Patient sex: M
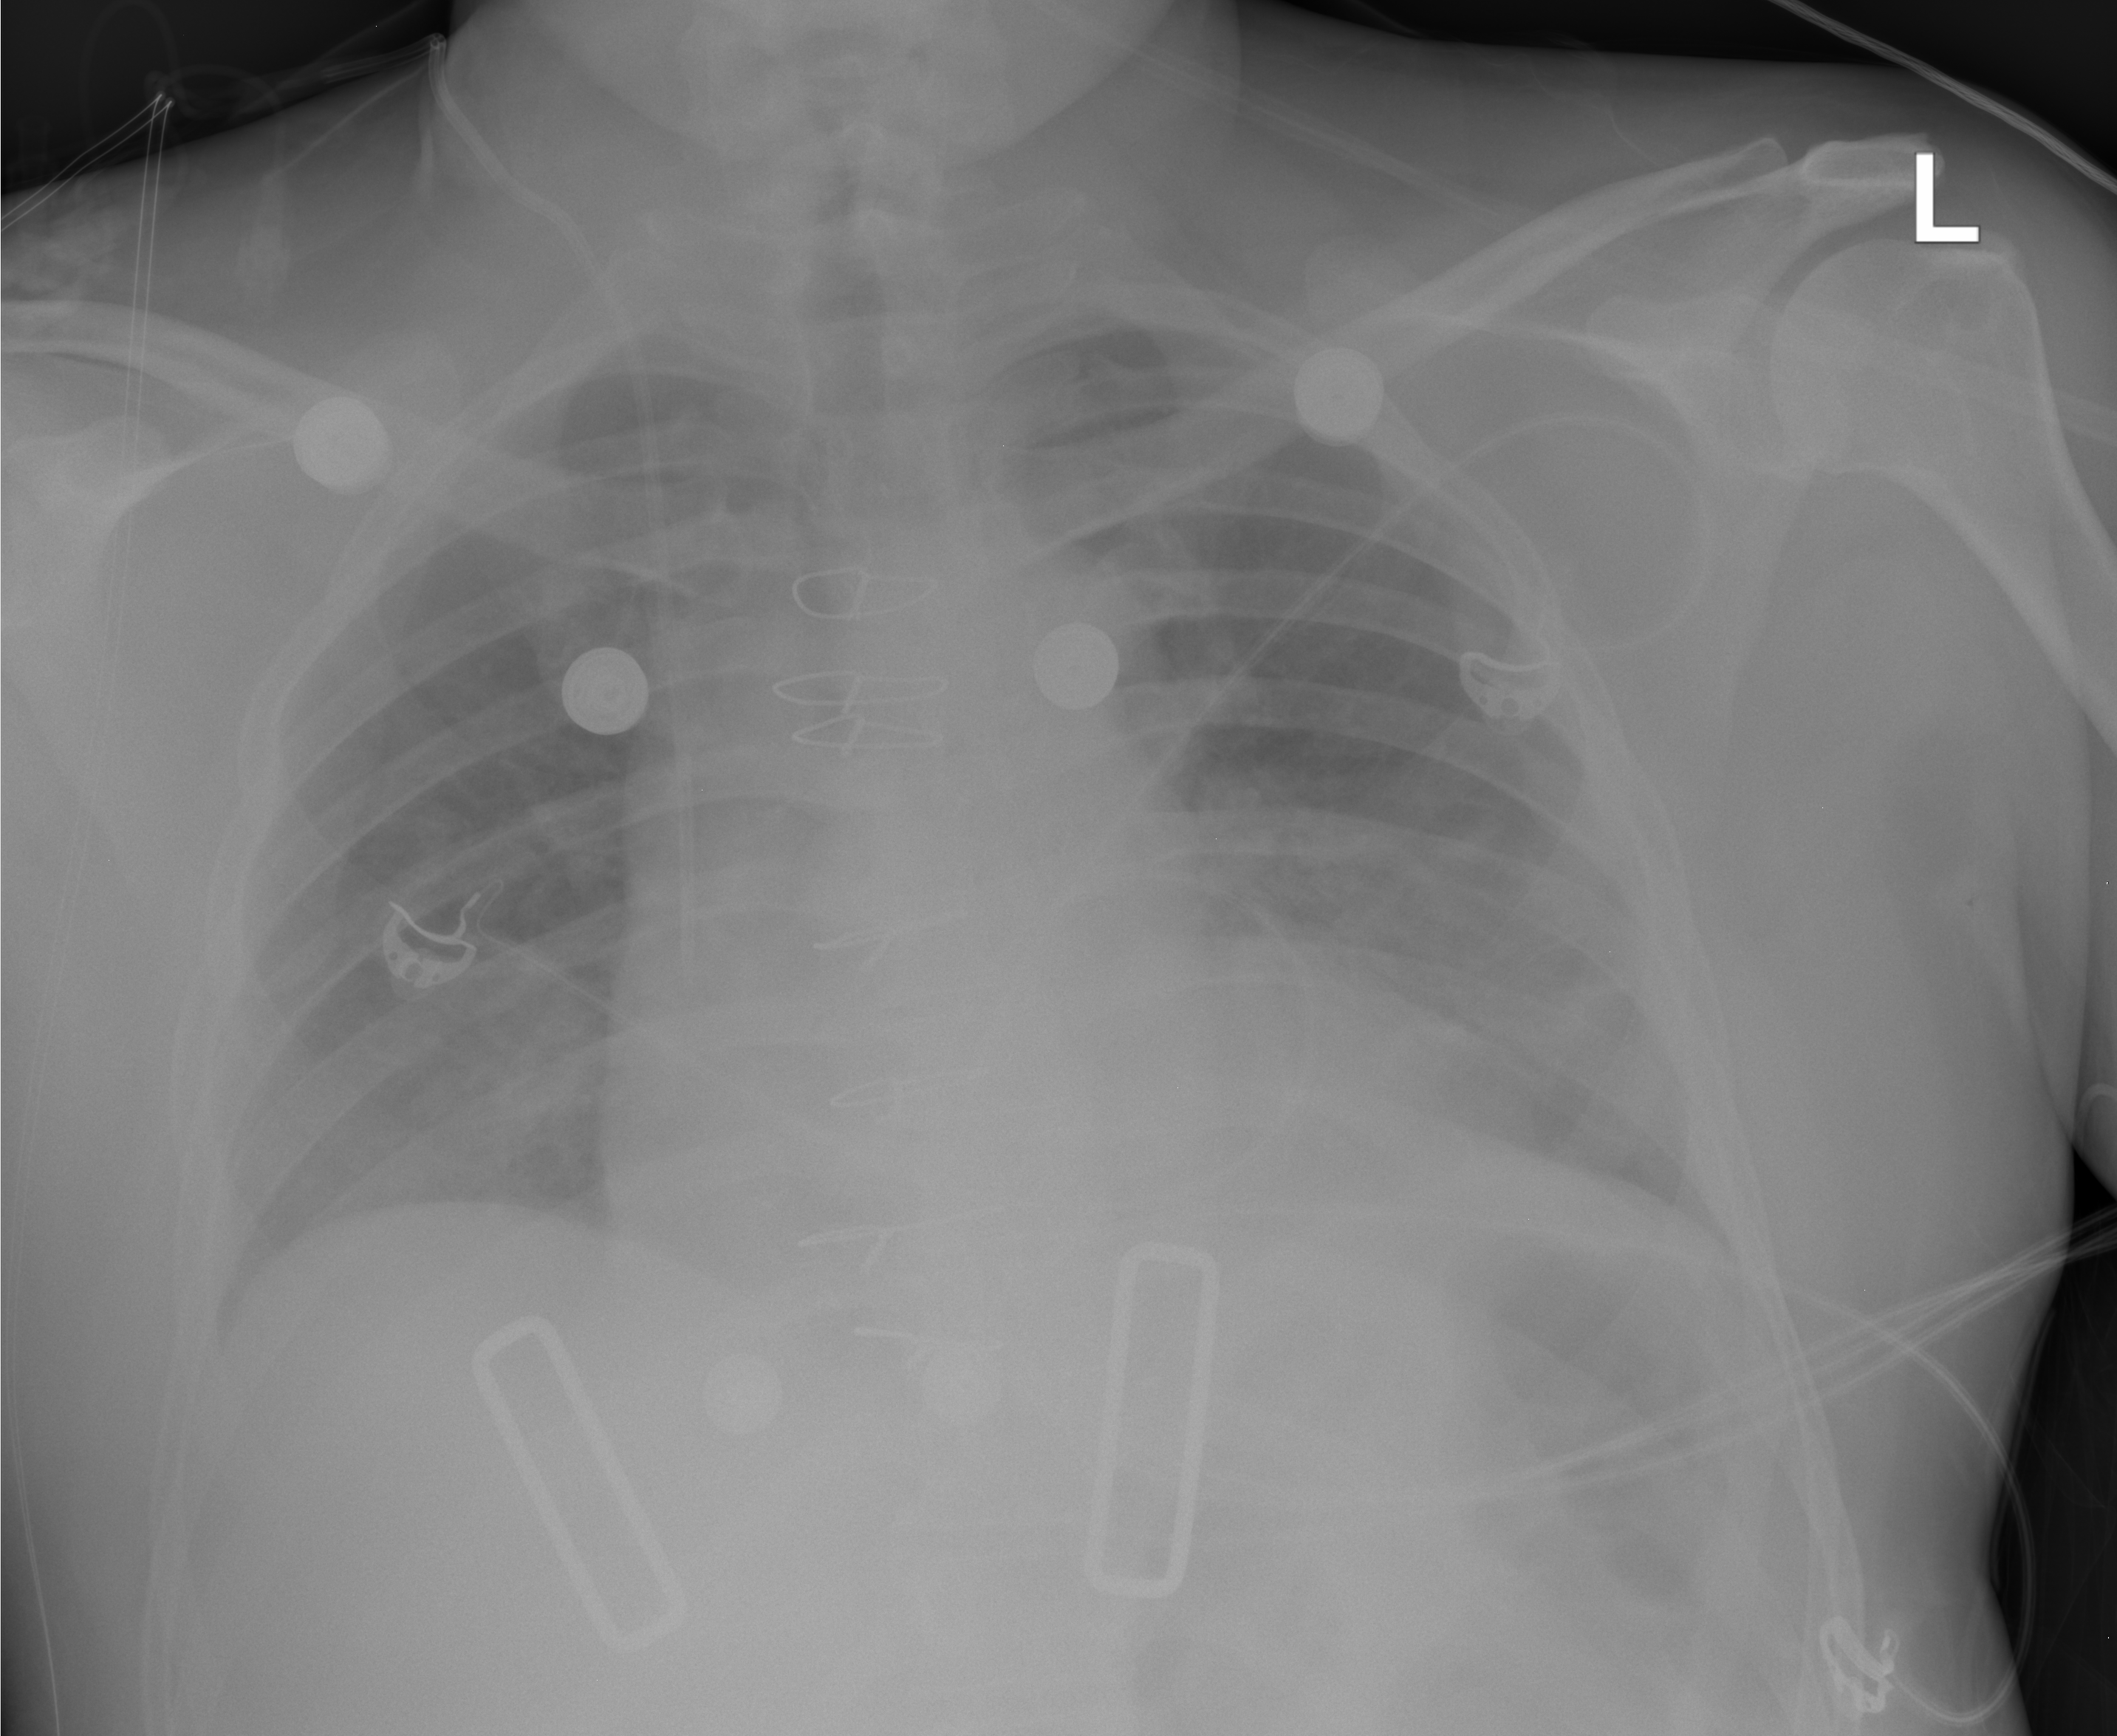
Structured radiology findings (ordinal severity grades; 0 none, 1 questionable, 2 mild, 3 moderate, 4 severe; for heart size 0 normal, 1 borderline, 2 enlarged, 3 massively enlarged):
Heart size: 2
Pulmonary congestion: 2
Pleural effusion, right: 0
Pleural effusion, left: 2
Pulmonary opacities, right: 1
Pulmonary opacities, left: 1
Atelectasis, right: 0
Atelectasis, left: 2